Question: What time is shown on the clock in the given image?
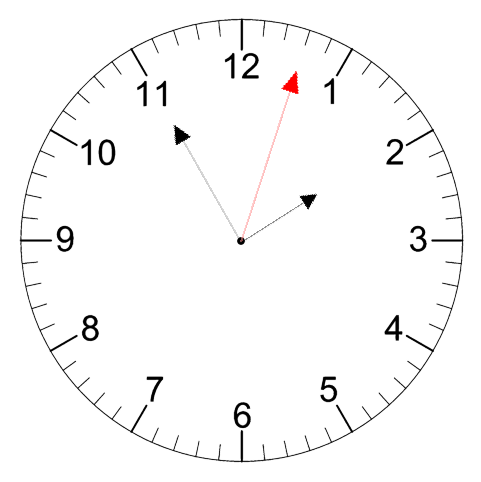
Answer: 01:55:03